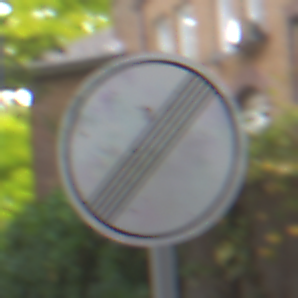
Verkehrszeichen: EndeSaemtlicherBegrenzungen
Umgebung: Outdoor, Urban
Tageszeit: MorningAfternoon
Wetter: Overcast
Licht: Natural
Jahreszeit: NotSpecified
Kontrast: LowContrast